Question: I have to display 'zone names' and the 'regions' coming under the respective zone. I have checkboxes on the right side of each zone and also on the side of regions for selecting the zones and areas. When I check a particular 'zone',I need to check all the 'regions' coming under that particular zone only. I am displaying the zone data and corresponding areas from the database.
My php code is like this:
//displaying zone name
'''
<table cellpadding="15" cellspacing="10">
<?php
$last_route = '';
$getbus = mssql_query("SELECT brd.BusrouteID,BusRoute,brd.AreaID,br.BusRoute,a.AreaName_1 FROM dbo.Acc_BusRouteDetail brd JOIN dbo.PRTL_BusRoute br ON br.busrouteid = brd.busrouteid JOIN dbo.GEN_Area a ON a.areaid = brd.areaid ORDER BY br.busroute, a.areaname_1");
while($data_getbus = mssql_fetch_array($getbus)){
if($last_route != $data_getbus['BusRoute']) {
$last_route = $data_getbus['BusRoute'];//last_route contain zone names
echo '<tr><td><label for="'.$data_getbus[BusrouteID].'"><h4>'.$last_route.'</h4> </label></td><td><input type="checkbox" class="zone_check" id="'.$data_getbus[BusrouteID].'" name="zone[]" value="'.$data_getbus[BusrouteID].'"></td></tr><tr>';
}
echo '<td><label for="'.$data_getbus[BusrouteID]."_".$data_getbus[AreaID].'">'.$data_getbus['AreaName_1'].'</label></td>
<td><input type="checkbox" id="'.$data_getbus[BusrouteID]."_".$data_getbus[AreaID].'" name="arealist[]" value="'.$data_getbus[BusrouteID]."_".$data_getbus[AreaID].'" >'."</td></tr>";
}
?>
</table>
'''
My Jquery is like this:
'''
$(".zone_check").change(function(){
var checkboxes = $(this).children().find(':checkbox');
if($(this).prop('checked')) {
checkboxes.prop('checked', true);
} else {
checkboxes.prop('checked', false);
}
});
'''

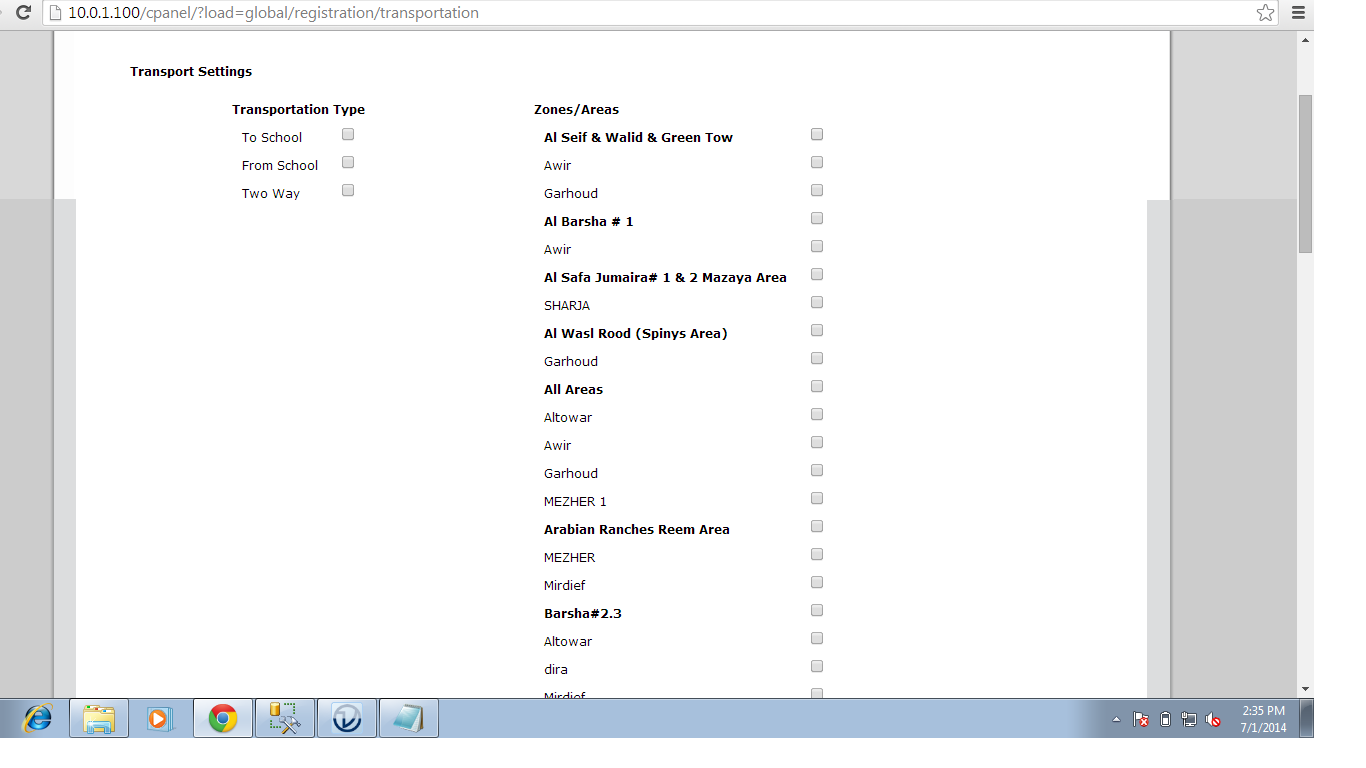
Answer: Looks like you are targeting the checkboxes in the next row, so try
'''
$(".zone_check").change(function () {
$(this).closest('tr').next().find(':checkbox').prop('checked', this.checked);
});
'''